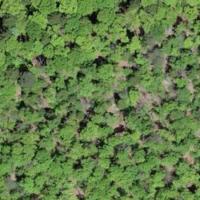
EUNIS habitat code: 41
Species observed at this site:
Cardamine heptaphylla